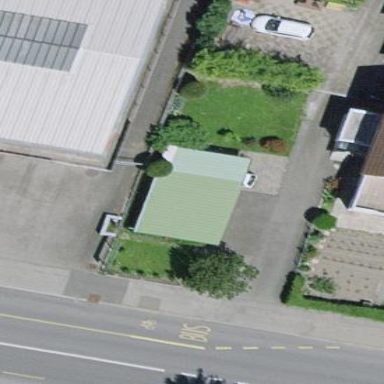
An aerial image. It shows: Carport structure.